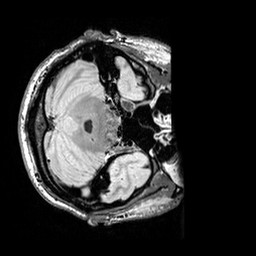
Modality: FLAIR
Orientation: axial
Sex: male
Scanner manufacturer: siemens
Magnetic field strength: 3 T
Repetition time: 5 s
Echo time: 0.395 s